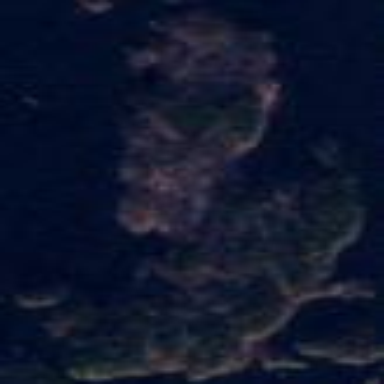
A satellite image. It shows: Island with natural coastline.